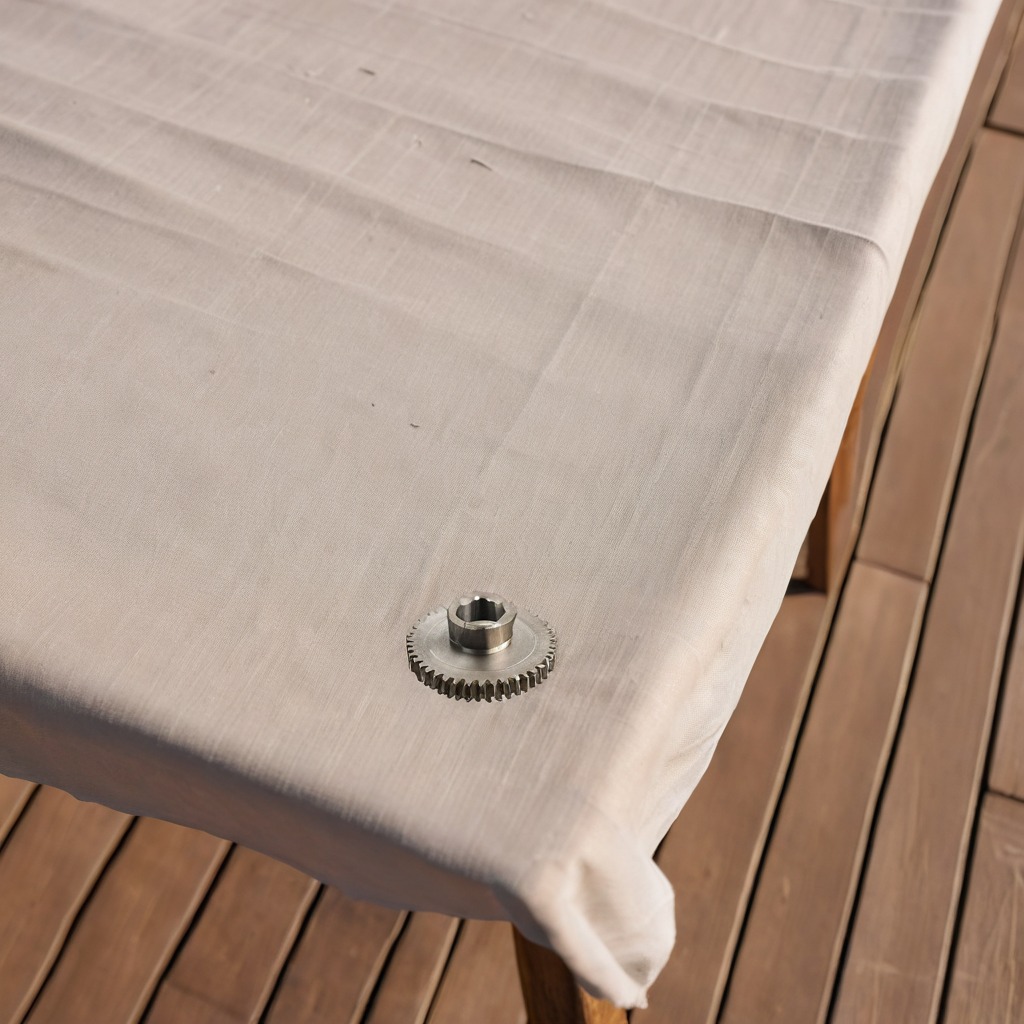
A steel gear with teeth is lying on a clean wooden table in an outdoor workshop during daytime bright natural light soft shadows worn but beneath the cloth.